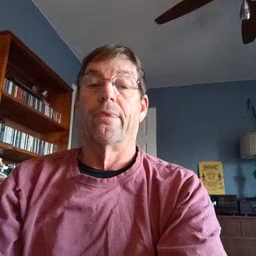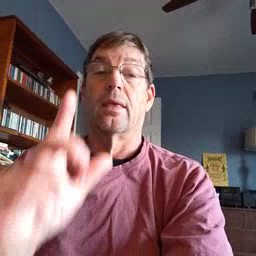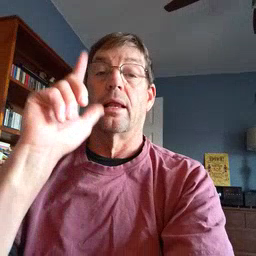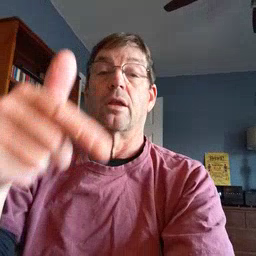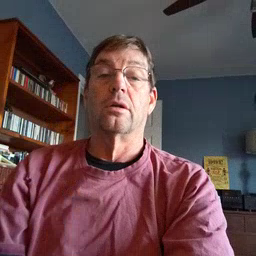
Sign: later